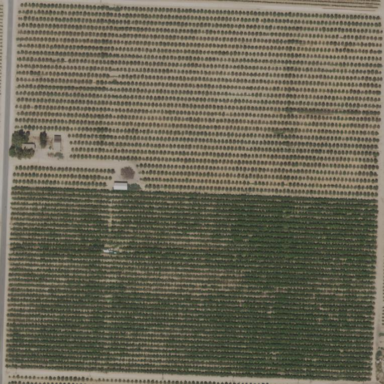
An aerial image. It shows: Vineyard growing grapes.